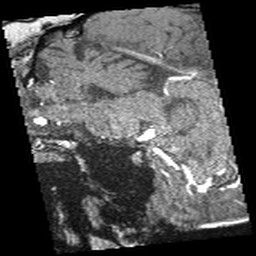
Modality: angio
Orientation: sagittal
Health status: ill
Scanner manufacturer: siemens
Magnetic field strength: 3 T
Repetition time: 0.022 s
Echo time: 0.00401 s